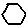
Label: hexagon